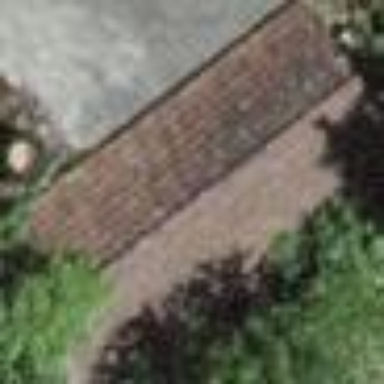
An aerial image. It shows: Garage building.